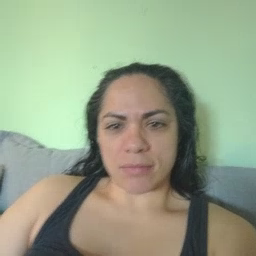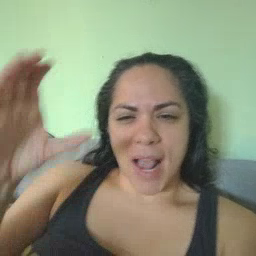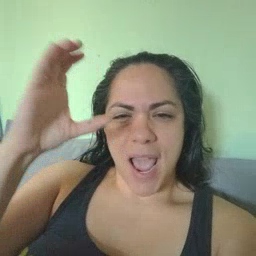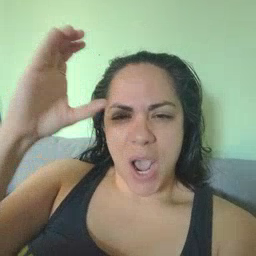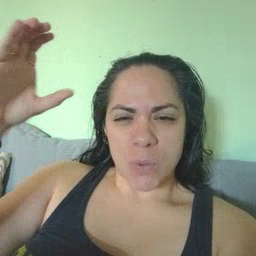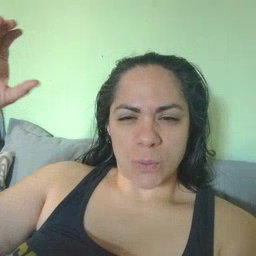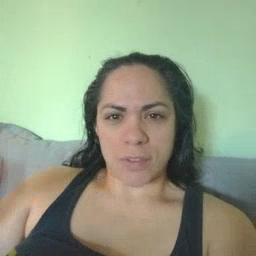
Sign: cloud